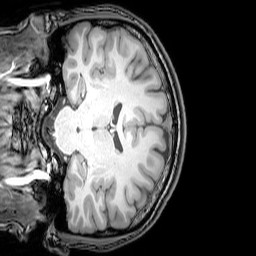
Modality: T1w
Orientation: coronal
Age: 21
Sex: male
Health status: healthy
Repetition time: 0.081 s
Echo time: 0.037 s